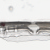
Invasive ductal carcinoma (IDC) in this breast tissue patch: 0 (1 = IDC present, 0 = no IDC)